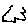
Label: hexagon